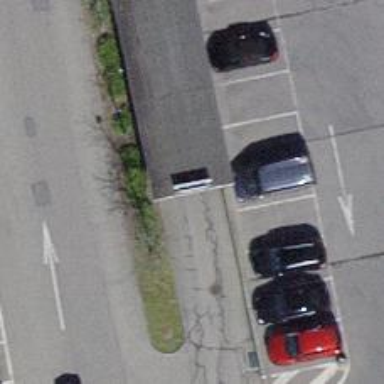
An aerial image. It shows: Parking entrance.